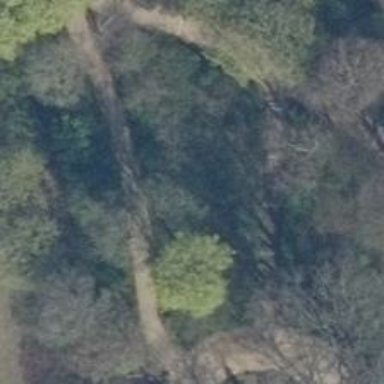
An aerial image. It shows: Path.